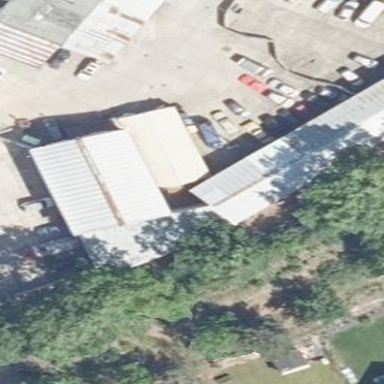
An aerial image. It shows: Commercial building.